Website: slack
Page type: billing-address
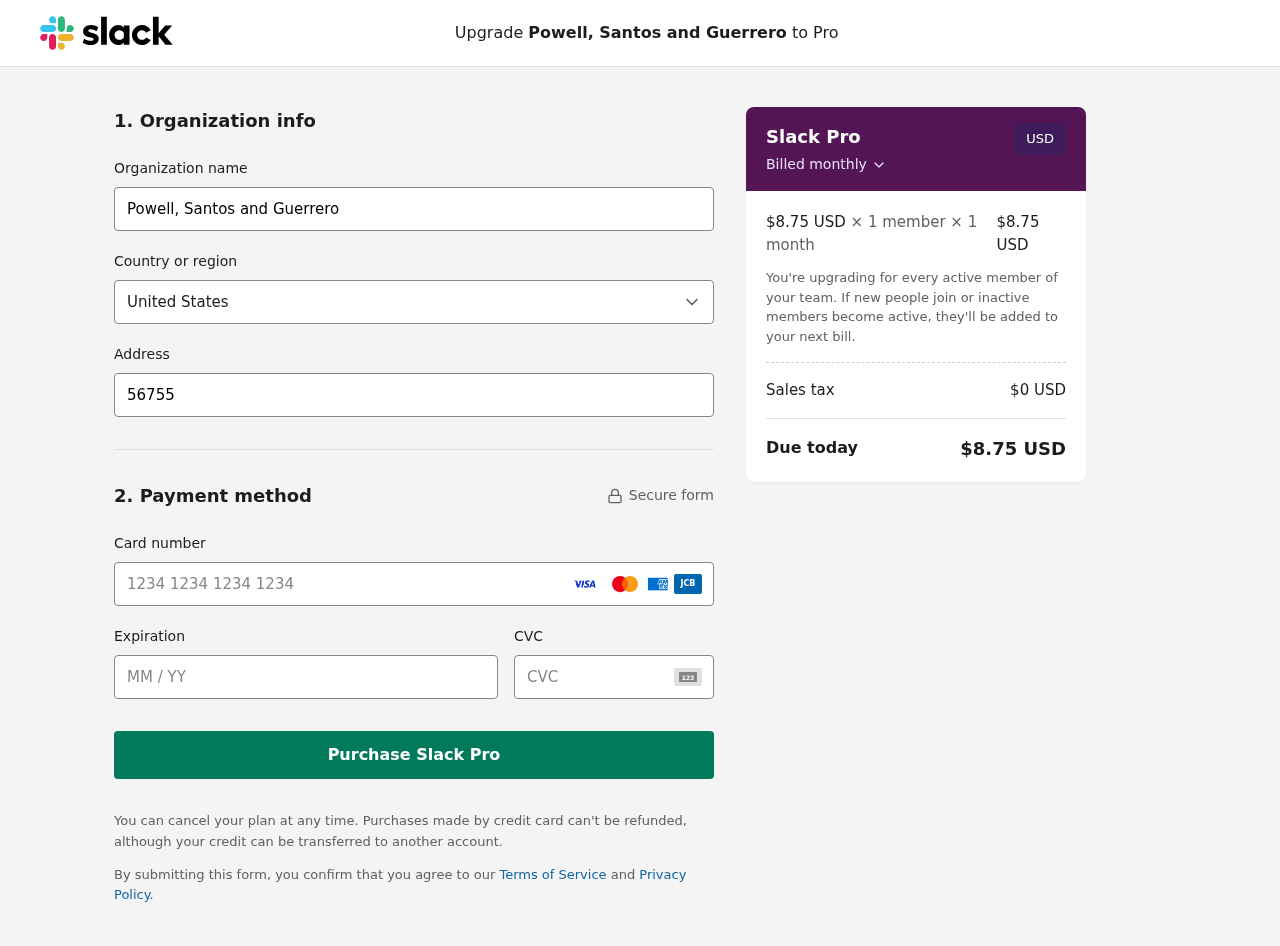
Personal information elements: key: PII_CARD_CVV
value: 4686
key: PII_CARD_EXPIRY
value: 08/28
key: PII_CARD_NUMBER
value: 3435 2956 9936 549
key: PII_COMPANY
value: Powell, Santos and Guerrero
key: PII_COUNTRY
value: United States
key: PII_STREET
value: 56755 Leon Hollow
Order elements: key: ORDER_PRICE_PER_MEMBER
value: $8.75 USD
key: ORDER_MEMBER_COUNT
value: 1
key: ORDER_MONTH_COUNT
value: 1
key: ORDER_SUBTOTAL
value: $8.75 USD
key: ORDER_TAX
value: $0
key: ORDER_TOTAL
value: $8.75 USD